Question: I made a C# program with sql database. I created the Form using the drag and drop from the data source. but when I press in save button, the data doesn't save on the database.

the code created automatically is
'''
namespace test3
{
public partial class Form1 : Form
{
public Form1()
{
InitializeComponent();
}
private void tableTest3BindingNavigatorSaveItem_Click(object sender, EventArgs e)
{
Validate();
this.tableTest3BindingSource.EndEdit();
this.tableAdapterManager.UpdateAll(this.test3DataSet);
//this.tableTest3TableAdapter.Update(this.test3DataSet.TableTest3); // I tried to add this line but it also not work !!
}
private void Form1_Load(object sender, EventArgs e)
{
// TODO: This line of code loads data into the 'test3DataSet.TableTest3' table. You can move, or remove it, as needed.
this.tableTest3TableAdapter.Fill(this.test3DataSet.TableTest3);
}
}
}
'''
Do I have to add some code or change properties, By the way I created the database following steps in website and it must be correct.
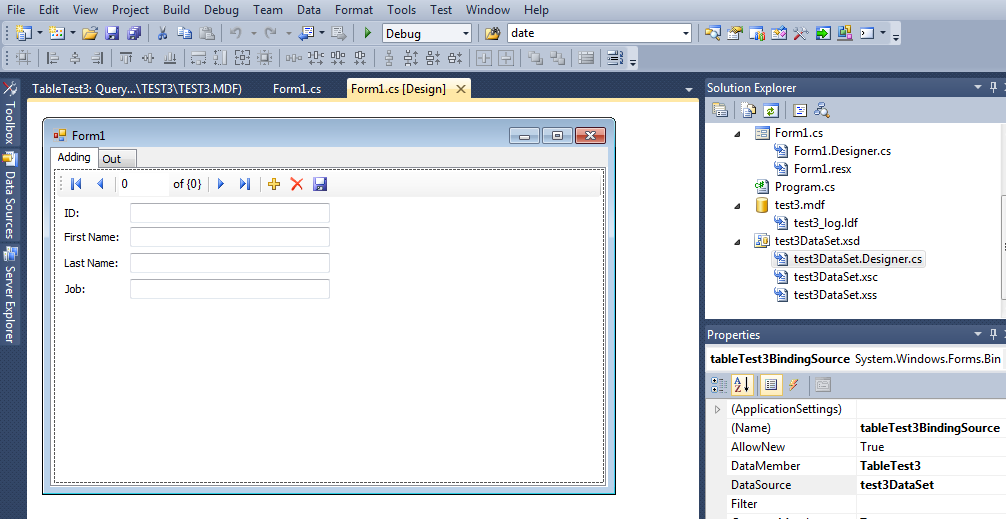
Answer: By default in the solution explorer the database is set to COPY ALWAYS to the bin\debug folder which means that the database is alwys overwritten by the one in the application folder.
Solution:
You can change this property to DO NOT COPY and copy it yourself if when needed or leave the database out of the project. When asked to bring it in the project when creating a connection, sympy say no. or you should change the connection string directory to the database in the project forlder not in the debug folder. that should work.